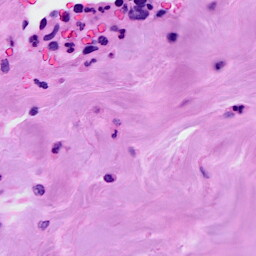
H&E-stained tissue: Breast